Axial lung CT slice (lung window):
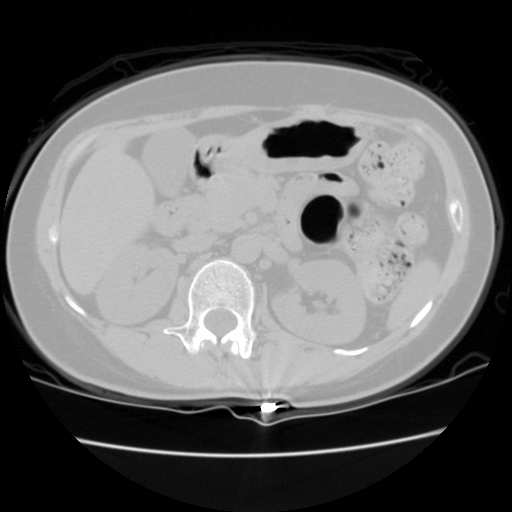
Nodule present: no